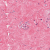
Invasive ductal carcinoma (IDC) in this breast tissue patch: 0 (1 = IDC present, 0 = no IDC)